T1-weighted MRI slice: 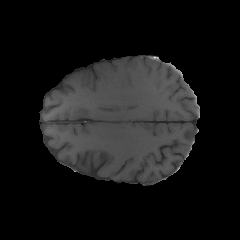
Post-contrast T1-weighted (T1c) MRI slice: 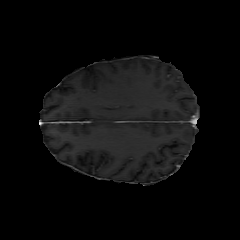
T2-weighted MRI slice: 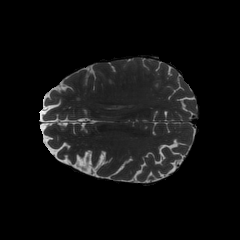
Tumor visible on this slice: no